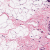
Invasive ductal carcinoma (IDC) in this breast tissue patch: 0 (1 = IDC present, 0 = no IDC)